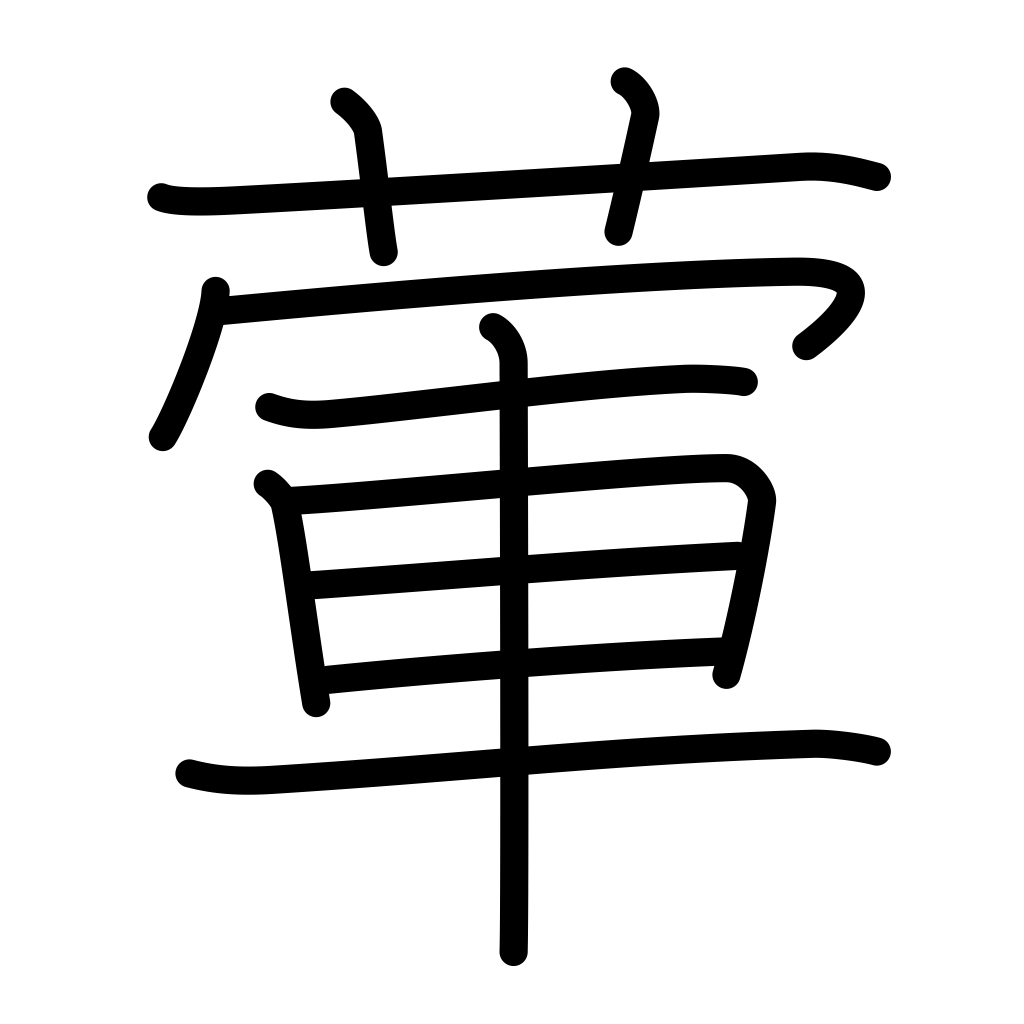
Meaning: garlic